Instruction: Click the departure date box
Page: home
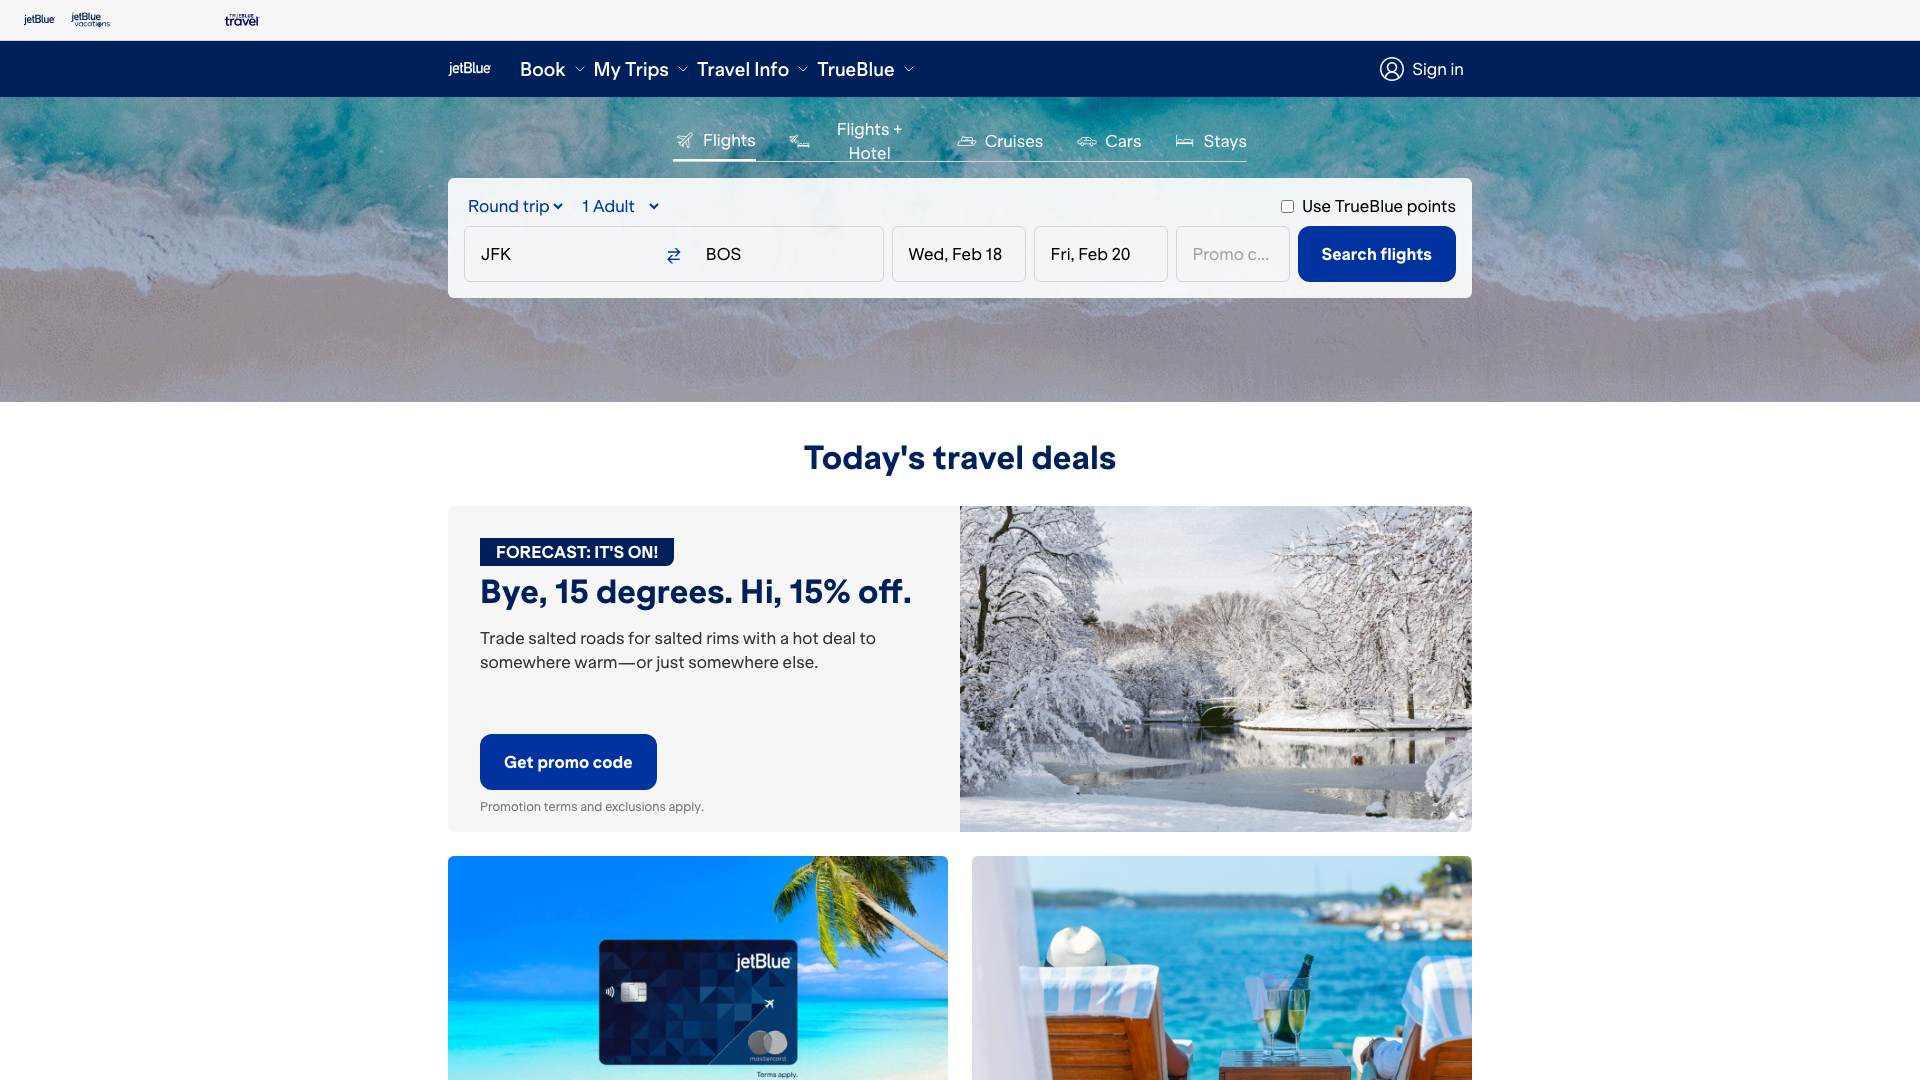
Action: click